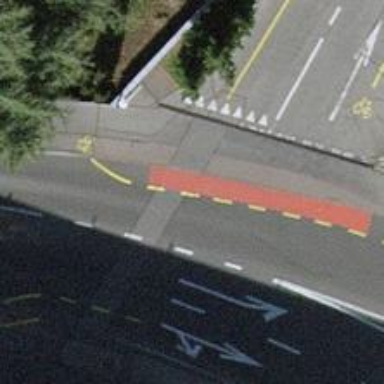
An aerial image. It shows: Cycleway.